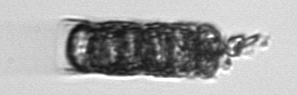
Label: Paralia_sulcata